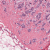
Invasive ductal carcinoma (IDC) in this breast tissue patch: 1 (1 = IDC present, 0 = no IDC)